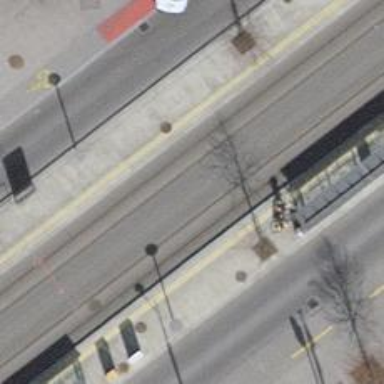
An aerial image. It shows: Tram stop with public transport stop position.